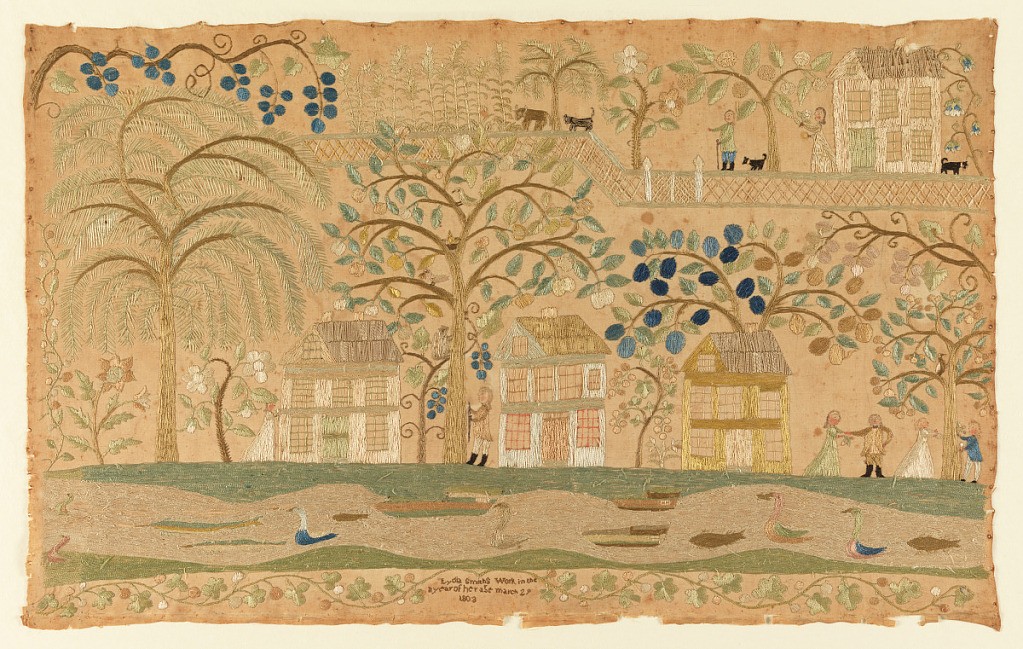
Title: Sampler
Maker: Lydia Smith, American
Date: March 29, 1803
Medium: silk embroidery on cotton foundation Technique: embroidered on plain weave foundation
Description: A landscape with three houses in a row, among trees and flowering plants along a river or pond with boats, ducks and fish. People walk among the houses and trees, and those on the far right are picking cherries. In the background (at upper right), a house among trees next to a garden with corn or grain with human figures and animals including a cow. The inscription reads:
Lydia Smiths Work in the 11 (?) year of her age March 29 1803